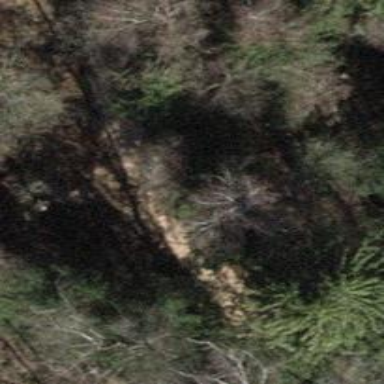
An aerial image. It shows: Path with surface of woodchips.